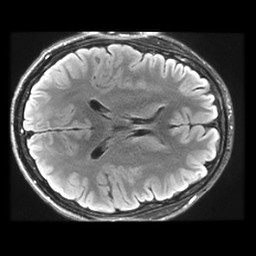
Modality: FLAIR
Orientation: axial
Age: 18
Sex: male
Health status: healthy
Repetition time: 12 s
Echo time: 0.09782 s